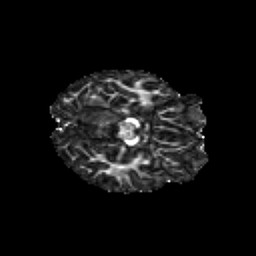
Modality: FA
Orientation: axial
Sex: female
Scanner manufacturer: siemens
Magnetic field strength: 3 T
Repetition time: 5 s
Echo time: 0.071 s